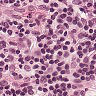
Metastatic tissue present: no